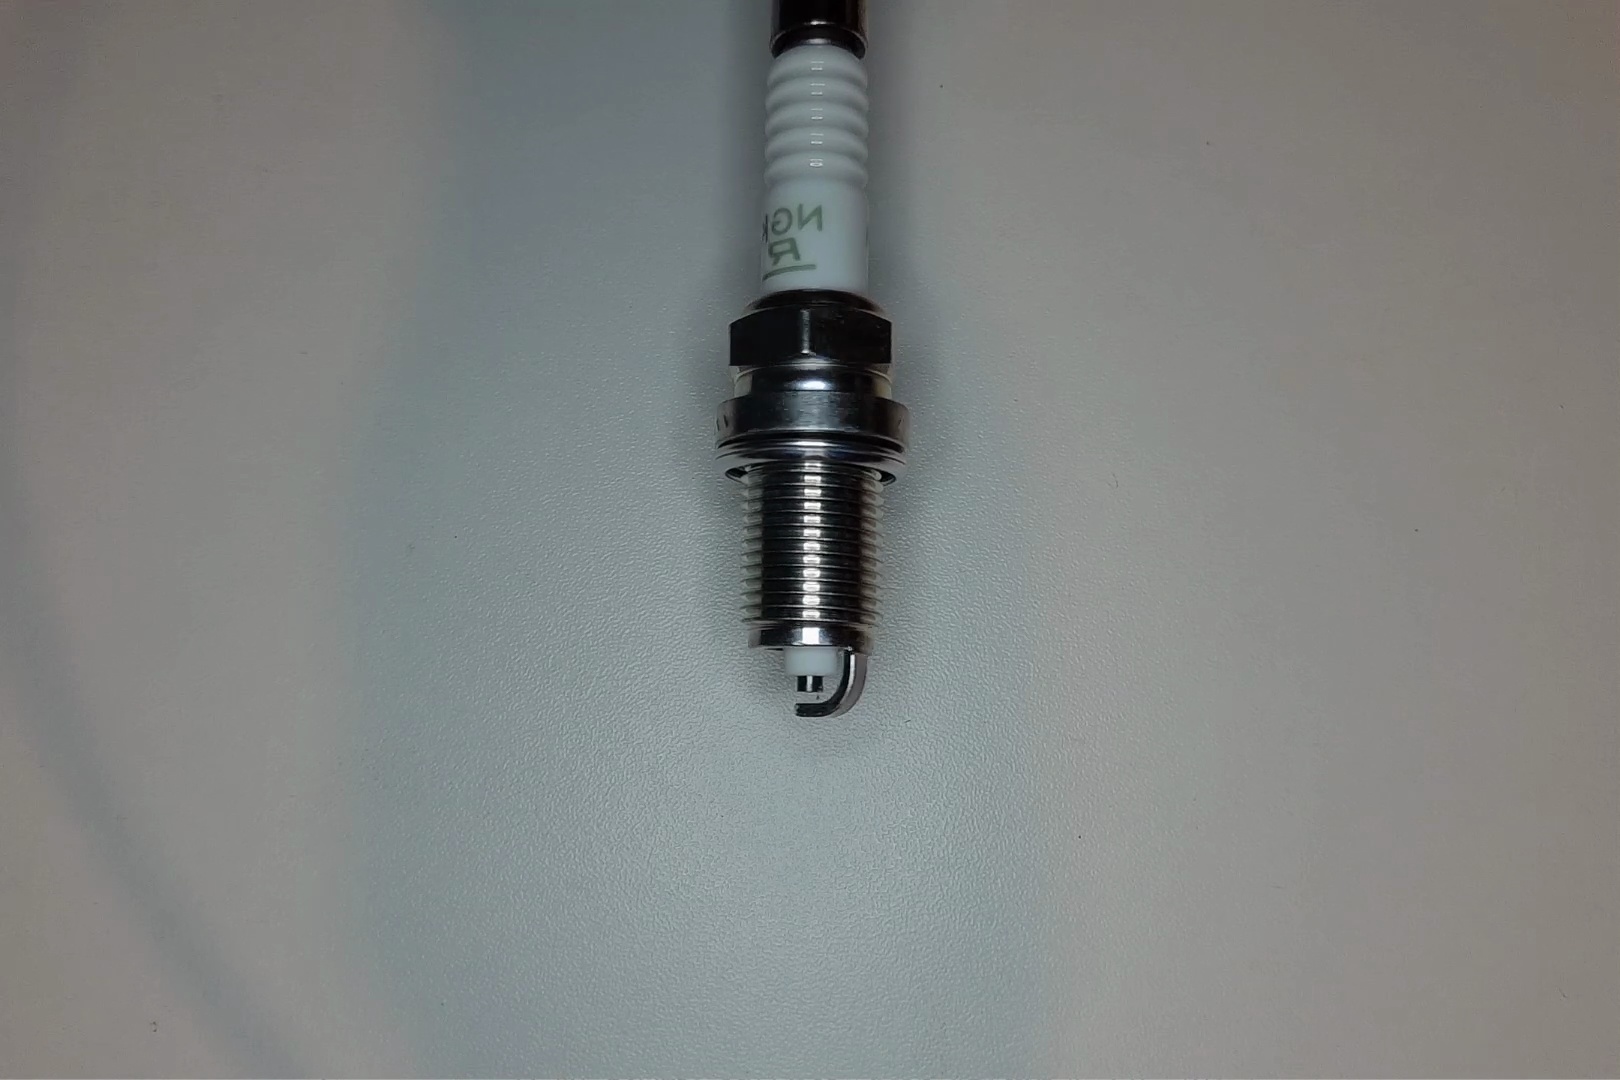
Label: normal